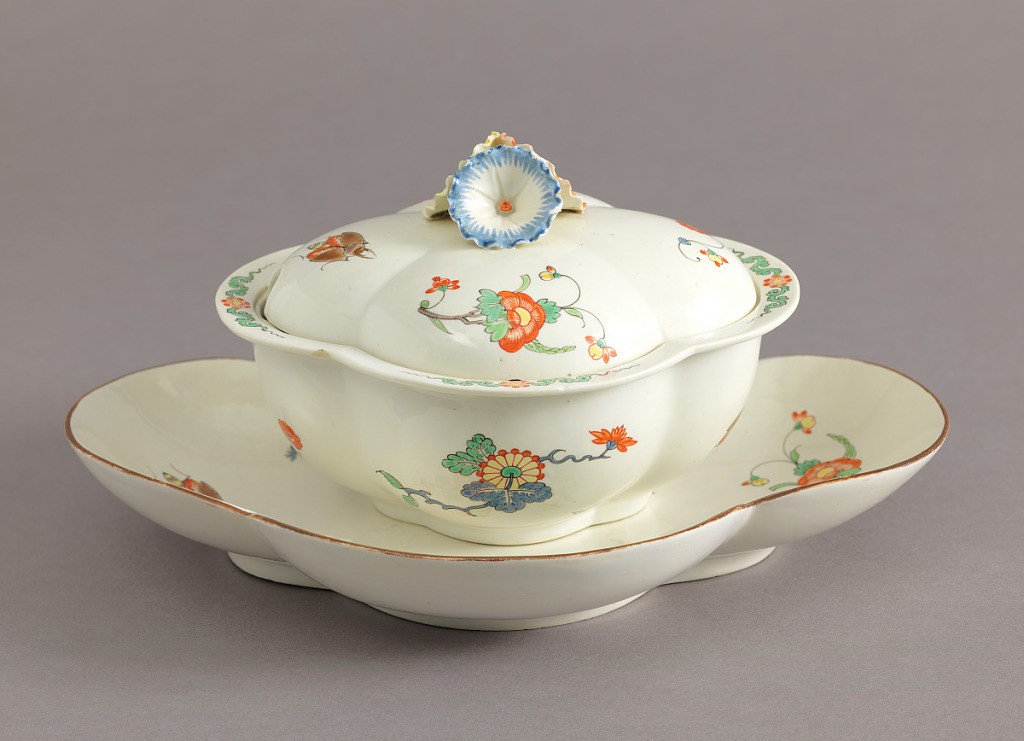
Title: Sugar Bowl and Stand, from a Dessert Service (Sucrier et son Plateau)
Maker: Chantilly Porcelain Manufactory, French, active ca. 1725 - ca. 1789
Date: ca. 1735
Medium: soft paste porcelain, vitreous enamel
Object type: sugar bowl and stand
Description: Four-lobed, decorated with insects and branches of blossoms in the "Korean" style.  Rim of tray decorated with brown band. Cover with handle of three petunia-like flowers, and notched for ladle.